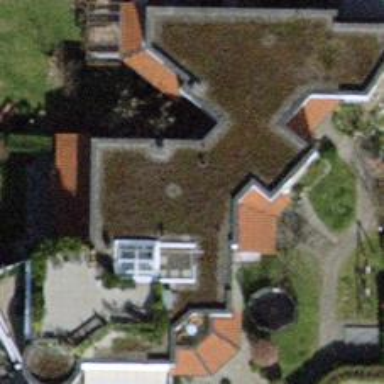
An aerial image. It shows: Apartment building with flat roof.